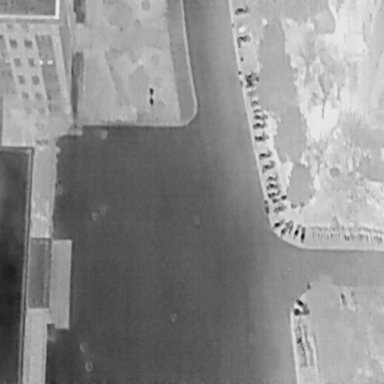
There are 14 Bicycles in the infrared image.